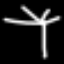
Label: palm tree